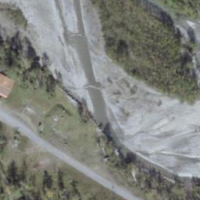
EUNIS habitat code: 44
Species observed at this site:
Bistorta vivipara
Zootoca vivipara
Plantago media